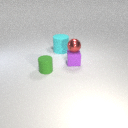
large cyan rubber cylinder behind small green rubber cylinder